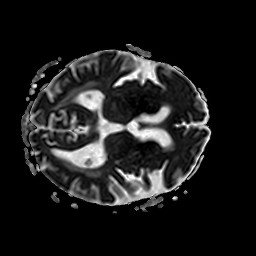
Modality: ADC
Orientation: axial
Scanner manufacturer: philips
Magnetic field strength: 3 T
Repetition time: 4.509 s
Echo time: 0.05933 s